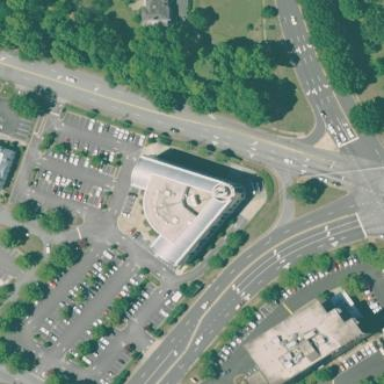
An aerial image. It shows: Commercial building.